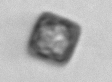
Label: Thalassiosira